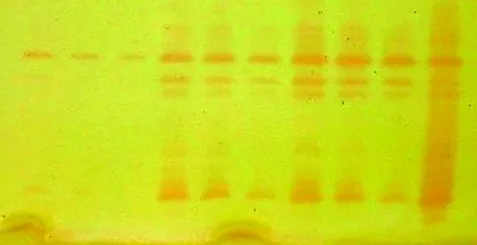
Analytical isoelectric focusing (IEF) of serially diluted broth induced enzymes. The isoelectric points (pIs) of the two prominent bands midway and at the bottom of the gel are 6.9 and >9.0. Lanes 1-3: uninduced enzyme serially diluted 1:1, 1:2, and 1:4. Lanes 4-6: enzyme induced with 8 mug/mL of cefoxitin serially diluted 1:1, 1:2, and 1:4. Lanes 7-9: enzyme induced with 4 mug/mL of imipenem serially diluted 1:1, 1:2 and 1:4. Lane 10: NOR-1 control, induced with 16 mug/mL of cefoxitin.
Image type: chart (chart)